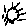
Label: sun